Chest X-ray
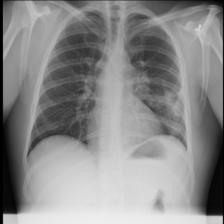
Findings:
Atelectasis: negative
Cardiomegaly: negative
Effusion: negative
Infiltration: negative
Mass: negative
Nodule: negative
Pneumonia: negative
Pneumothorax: negative
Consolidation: negative
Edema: negative
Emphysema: negative
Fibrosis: negative
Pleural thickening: negative
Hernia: negative